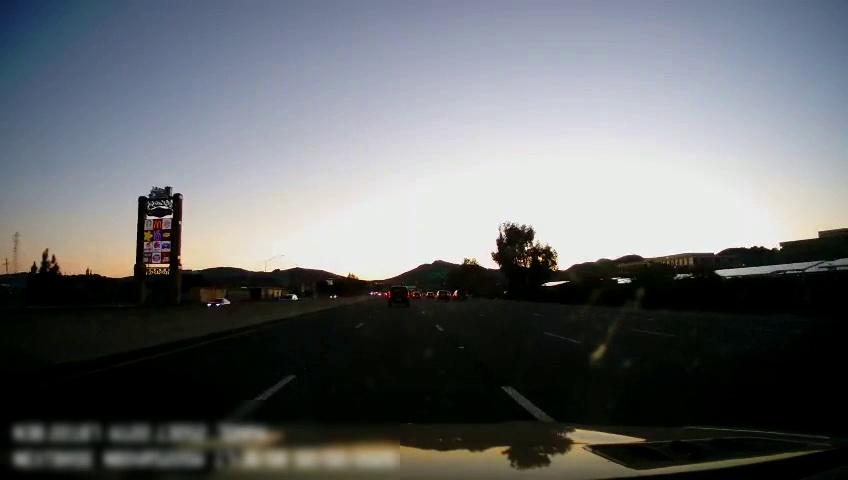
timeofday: Dusk/Dawn/Twilight
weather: Sunny
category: Drivable Space
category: Vehicles | Other LV
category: Vehicles | Car
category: Vehicles | Car
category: Vehicles | Car
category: Vehicles | SUV
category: Vehicles | SUV
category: Vehicles | SUV
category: Vehicles | Car
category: Lanes | Alternate Lane
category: Lanes | Current Lane
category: Lanes | Current Lane
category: Lanes | Alternate Lane
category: Lanes | Alternate Lane